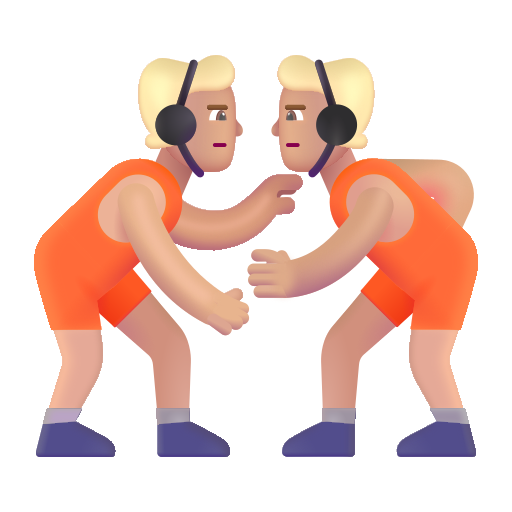
person wrestling color  light